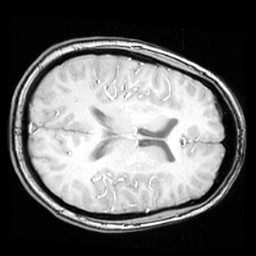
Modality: inplaneT1
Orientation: axial
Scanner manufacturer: ge
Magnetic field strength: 3 T
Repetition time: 0.25 s
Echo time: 0.0036 s